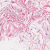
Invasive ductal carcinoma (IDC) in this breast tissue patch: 0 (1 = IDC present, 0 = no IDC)